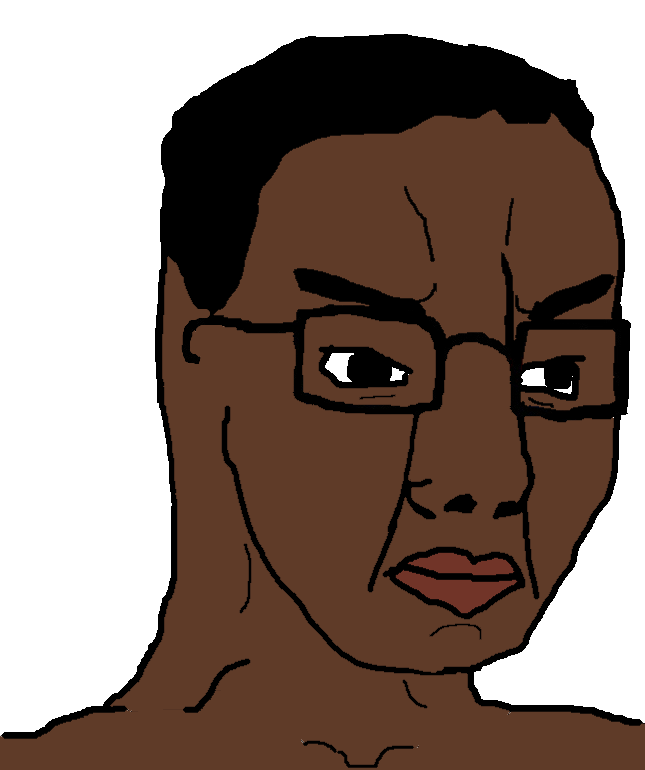
Label: 5_Poljak